Question: I have try to use mapView() function and only when I click on the marker, that choose marker will change to custom marker icon. How can I change the default marker (WITH CLUSTERING).
'''
func mapView(_ mapView: GMSMapView, didTap marker: GMSMarker) -> Bool {
let poiItem = marker.userData as? POIItem
marker.title = poiItem?.devname
marker.snippet = poiItem?.address
marker.icon = UIImage(named: "runcar1")
return false
}
'''

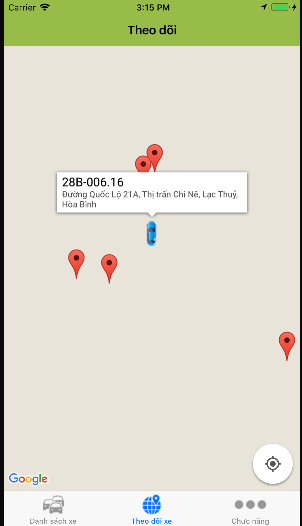
Answer: 1 : GO to Poitem class
Add one more element to that class
'''
let marker = GMSMarker()
'''
add that in init method too
and then simple called
'''
let myitem = POitem()
myitem.marker = GMSMarker(latitude:0,longitude:0)
self.map.add(myitem)
'''